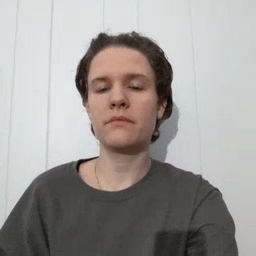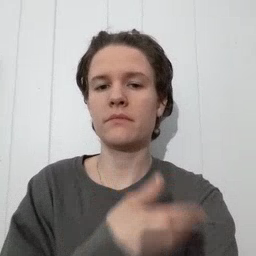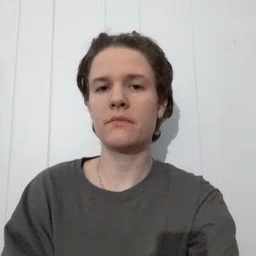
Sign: arm